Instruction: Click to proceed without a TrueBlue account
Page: checkout
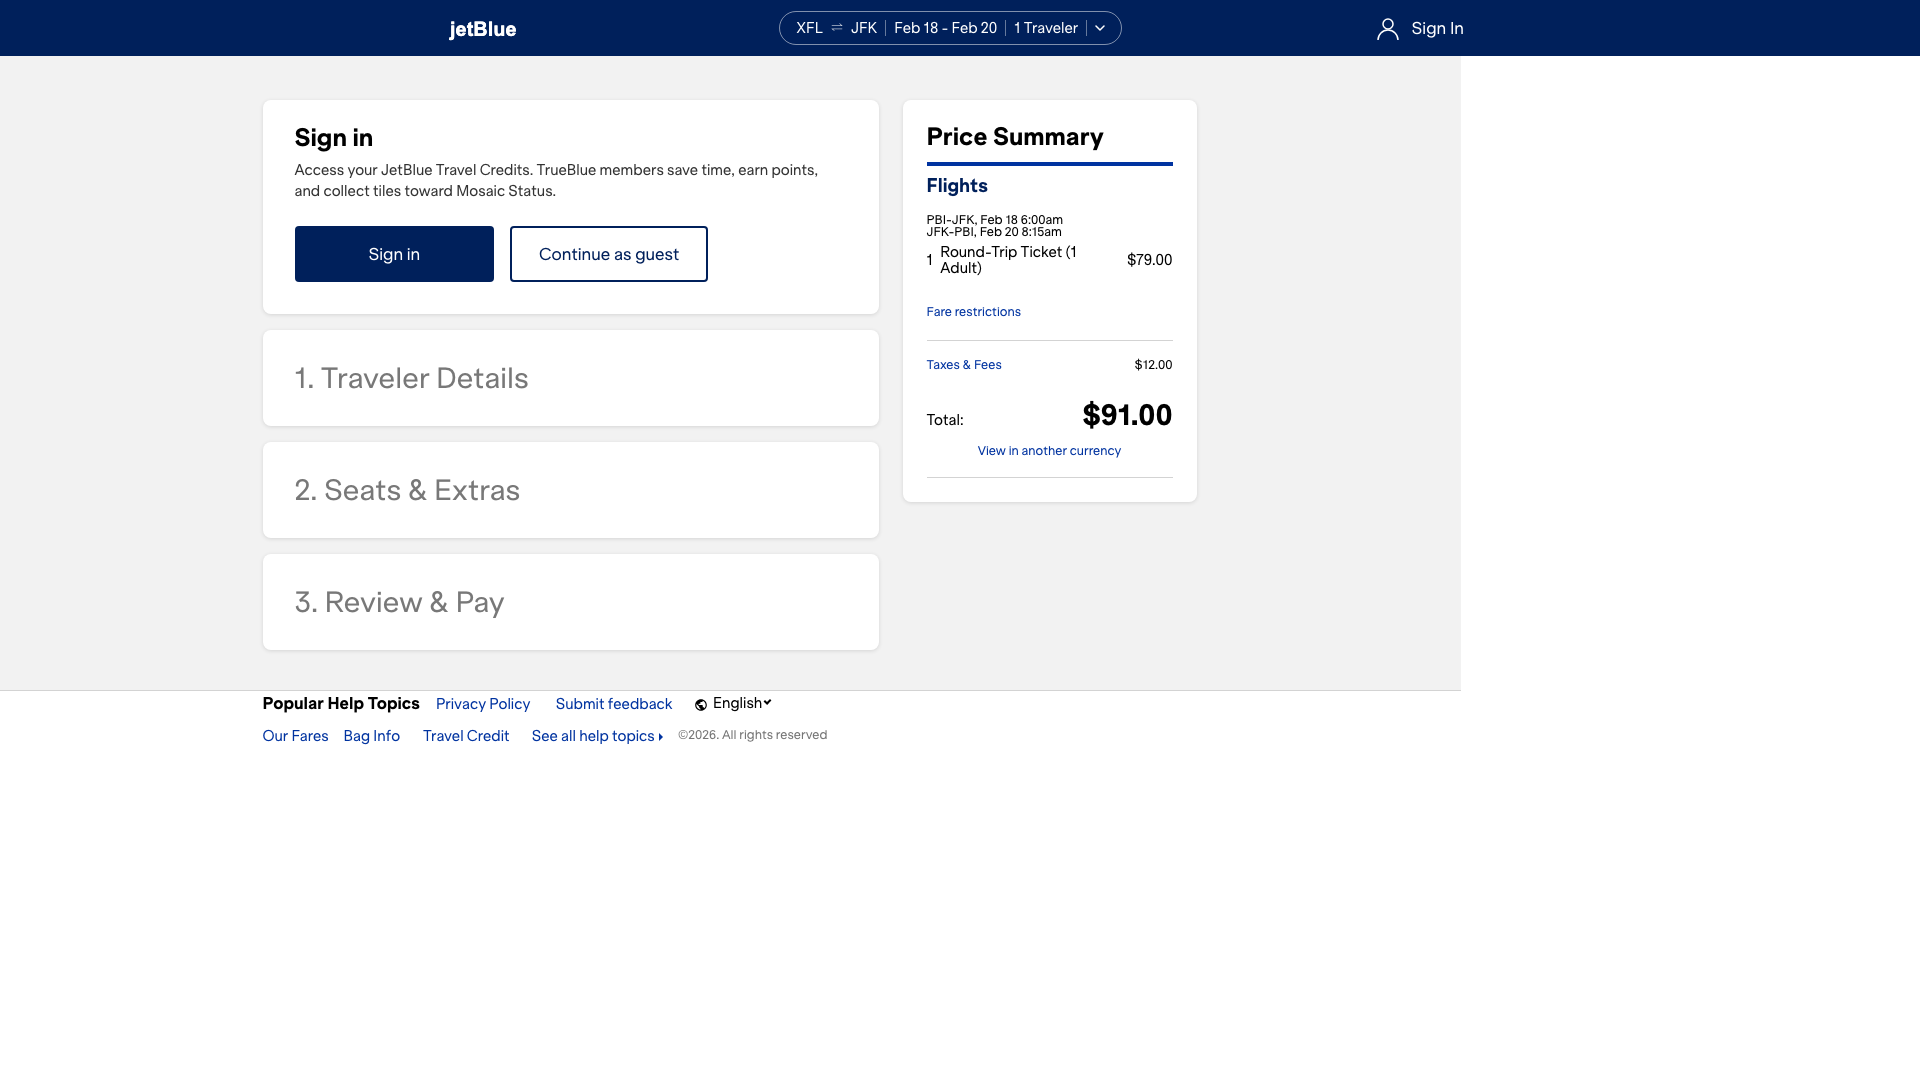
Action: click